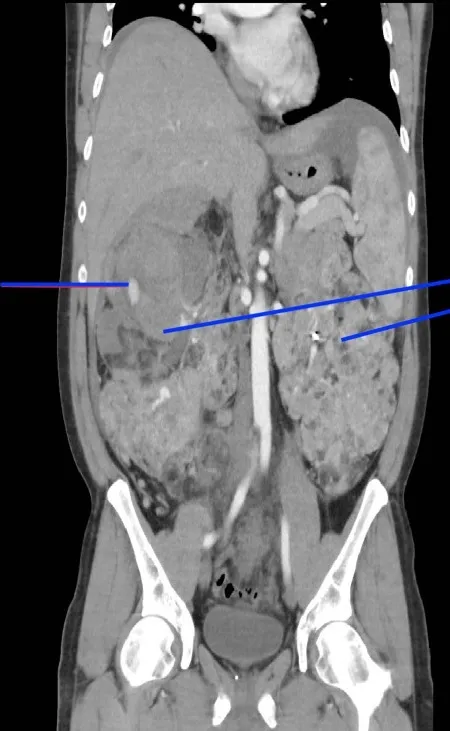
CT showing massive bilateral AMLs and hematoma formation on right upper pole. AML, angiomyolipoma.
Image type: radiology (ct)